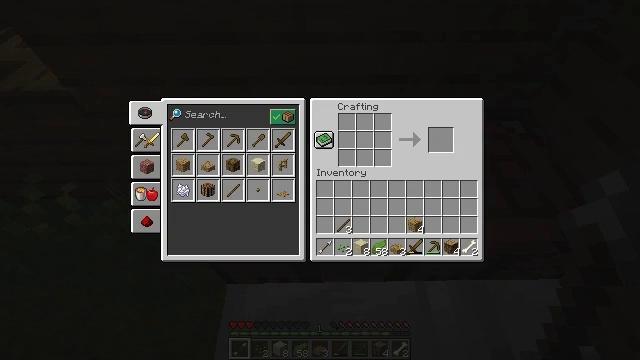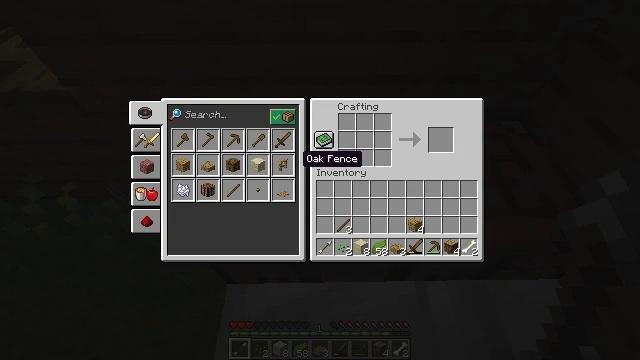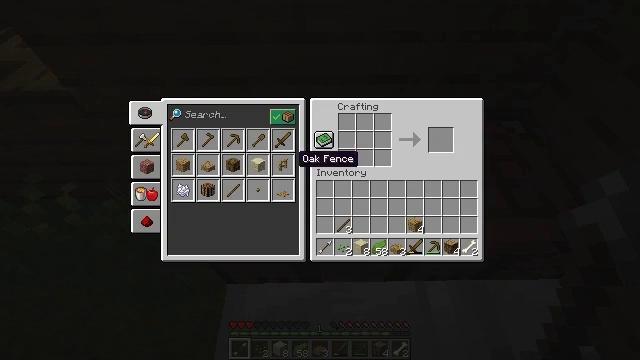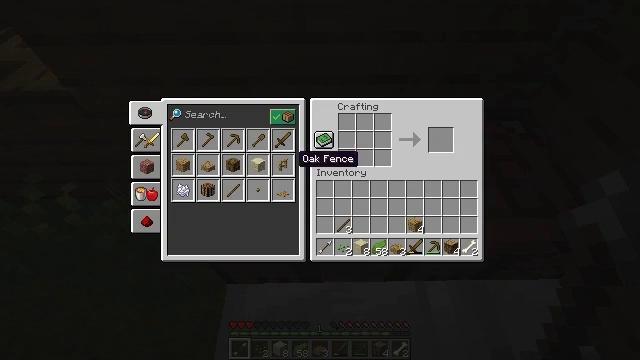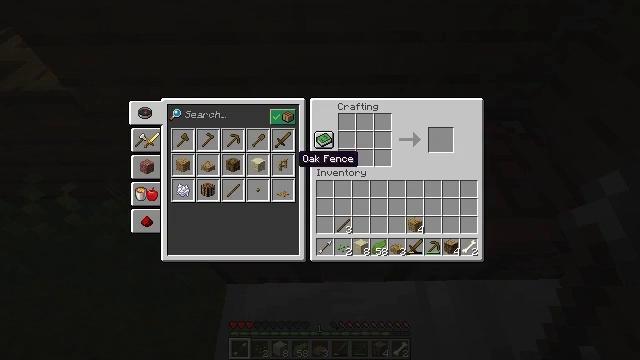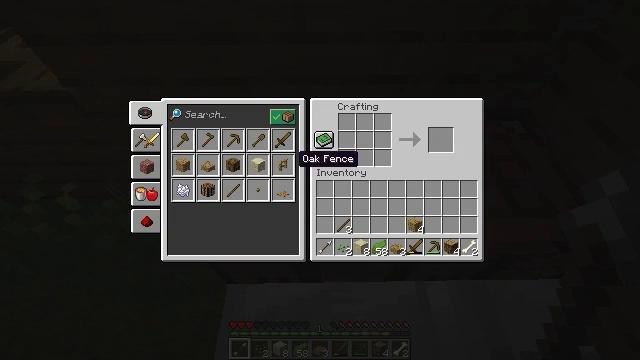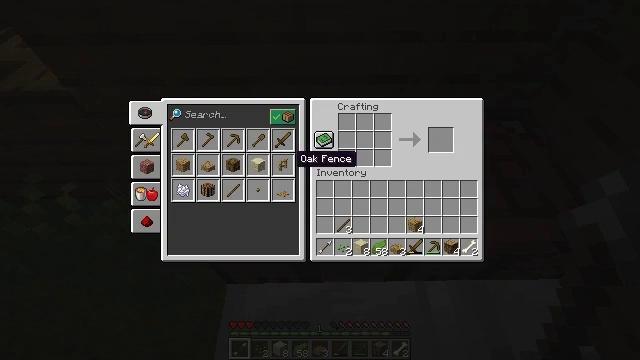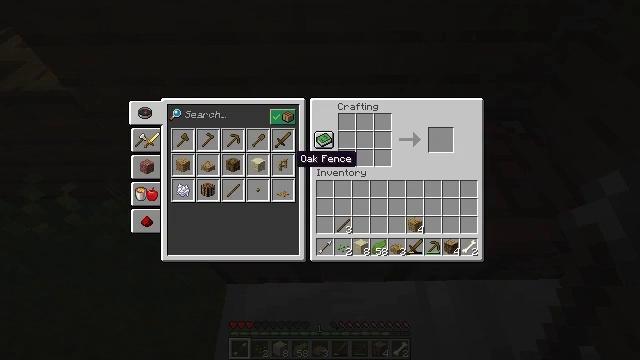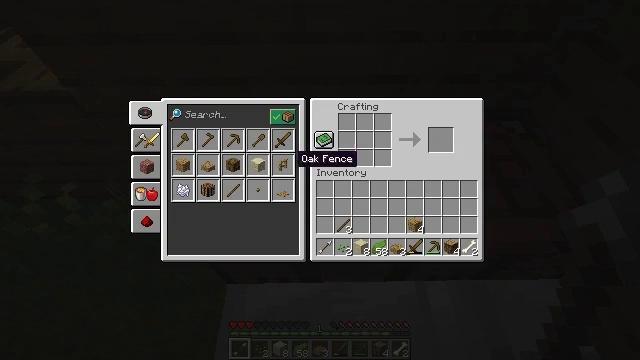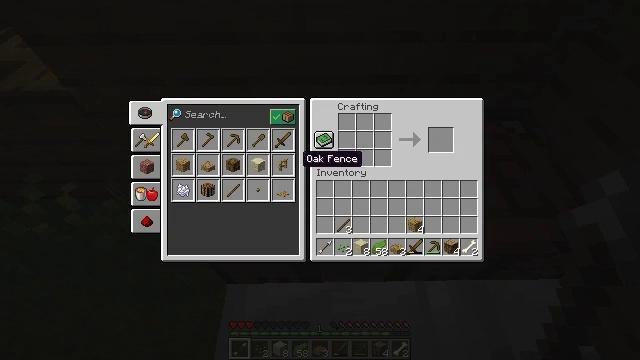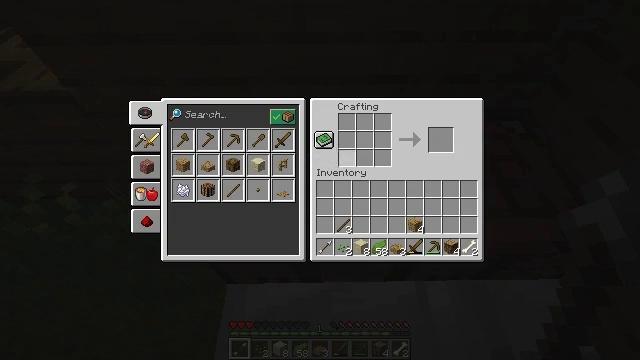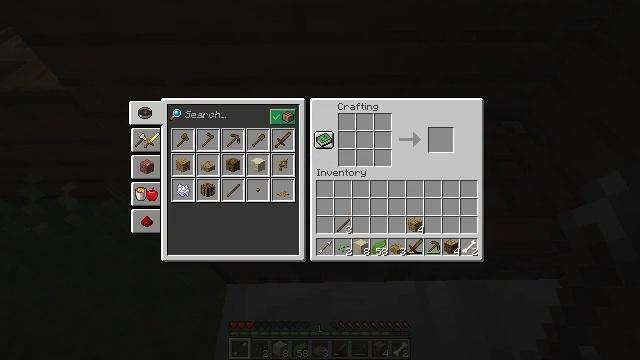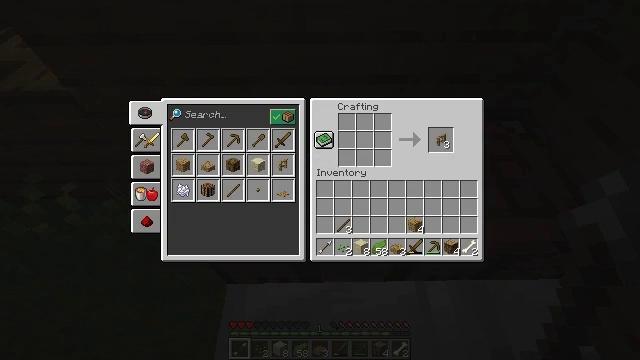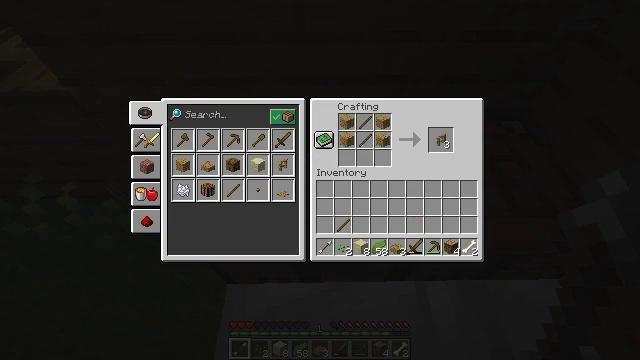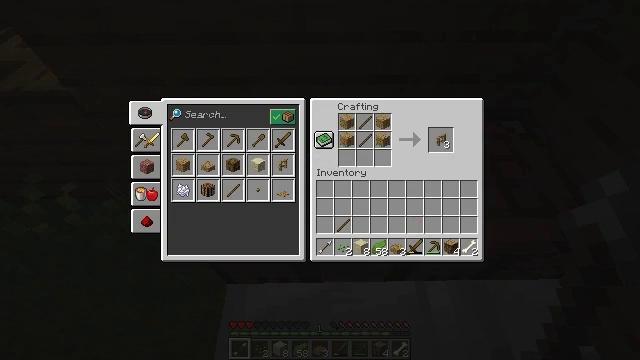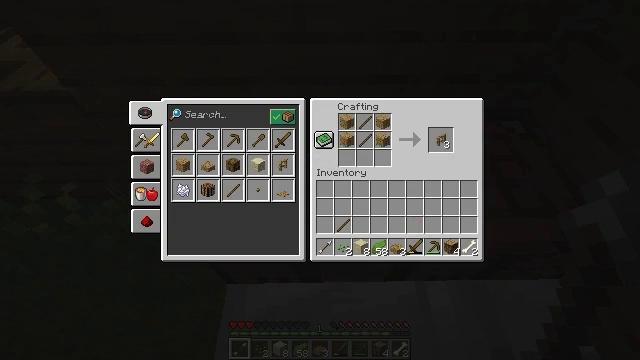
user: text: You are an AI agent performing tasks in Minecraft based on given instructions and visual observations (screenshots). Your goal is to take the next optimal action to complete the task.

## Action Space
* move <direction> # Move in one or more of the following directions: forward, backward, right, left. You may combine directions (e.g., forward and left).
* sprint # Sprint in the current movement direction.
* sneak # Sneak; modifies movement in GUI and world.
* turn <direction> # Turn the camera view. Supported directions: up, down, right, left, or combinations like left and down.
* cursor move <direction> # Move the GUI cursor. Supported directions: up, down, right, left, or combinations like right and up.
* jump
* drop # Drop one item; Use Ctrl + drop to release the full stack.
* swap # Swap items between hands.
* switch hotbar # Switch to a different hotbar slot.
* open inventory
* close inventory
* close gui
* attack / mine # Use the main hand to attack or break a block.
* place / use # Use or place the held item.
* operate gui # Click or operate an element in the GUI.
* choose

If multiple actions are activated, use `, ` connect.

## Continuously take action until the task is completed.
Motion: motion action
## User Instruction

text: Combine oak planks and sticks to craft an oak fence.
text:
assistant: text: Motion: turn left
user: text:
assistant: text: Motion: no_op
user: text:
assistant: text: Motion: no_op
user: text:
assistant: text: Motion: no_op
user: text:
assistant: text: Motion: no_op
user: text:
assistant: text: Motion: no_op
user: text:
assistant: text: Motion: attack / mine
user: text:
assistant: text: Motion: attack / mine
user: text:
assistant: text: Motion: attack / mine
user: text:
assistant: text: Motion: turn right and up
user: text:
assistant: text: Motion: turn right and up
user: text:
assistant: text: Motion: turn right
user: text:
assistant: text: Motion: no_op
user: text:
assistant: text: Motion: turn right
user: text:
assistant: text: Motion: no_op
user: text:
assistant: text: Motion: no_op
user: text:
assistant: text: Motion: turn right
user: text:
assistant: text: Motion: no_op
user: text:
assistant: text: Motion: no_op
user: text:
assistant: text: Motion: no_op
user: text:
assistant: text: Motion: no_op
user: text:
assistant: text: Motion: attack / mine
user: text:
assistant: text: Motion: attack / mine
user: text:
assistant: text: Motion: turn left and down, attack / mine
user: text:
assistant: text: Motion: turn left and down
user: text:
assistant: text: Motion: turn left and down
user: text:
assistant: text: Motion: turn left and down
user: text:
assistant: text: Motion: no_op